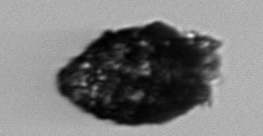
Label: Stenosemella_pacifica